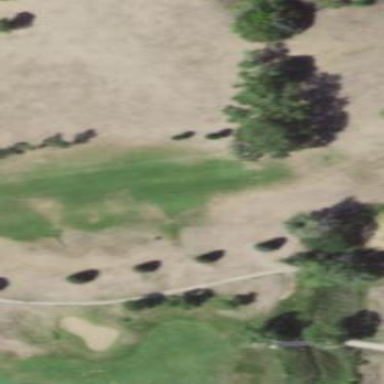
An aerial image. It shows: Golf fairway surrounded by grass.